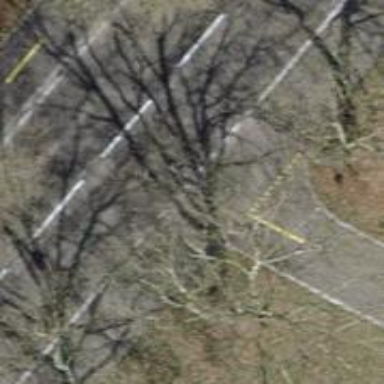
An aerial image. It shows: Asphalt sidewalk path.